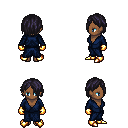
a pixel art fantasy rpg character, female body template, human, dark skin, blue robe, magenta pants, raven bangs hairstyle, gold gloves, gold boots, four views (front, back, left, right), 2x2 character sprite sheet, small pixel art, hard edges, no anti-aliasing